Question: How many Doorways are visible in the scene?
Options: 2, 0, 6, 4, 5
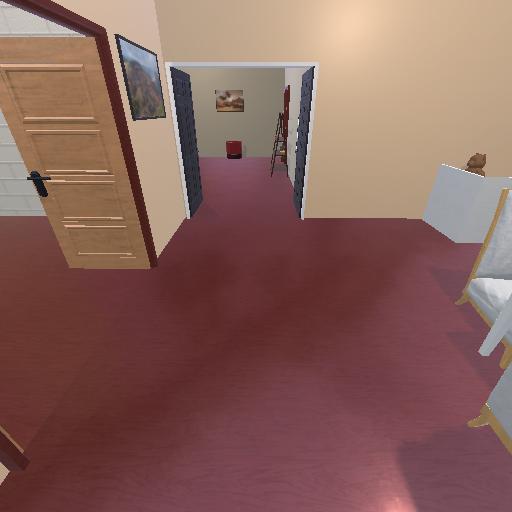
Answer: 2